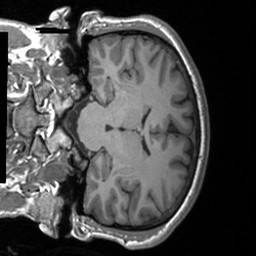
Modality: T1w
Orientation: coronal
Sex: male
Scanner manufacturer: siemens
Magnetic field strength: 3 T
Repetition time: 1.9 s
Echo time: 0.00226 s